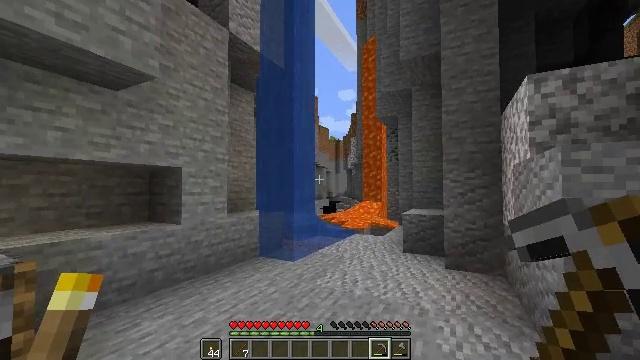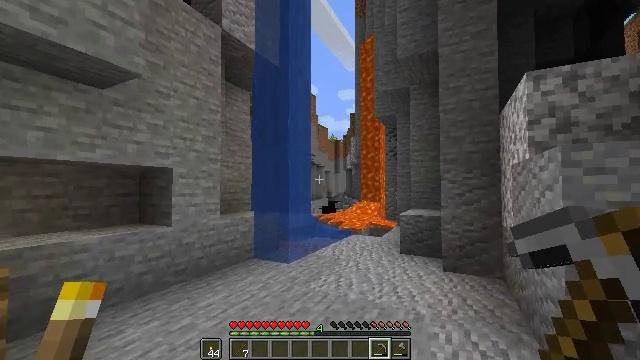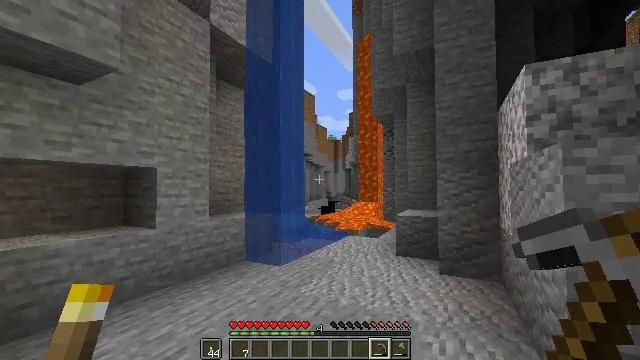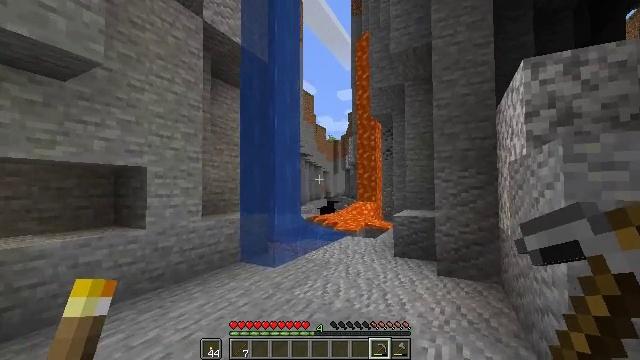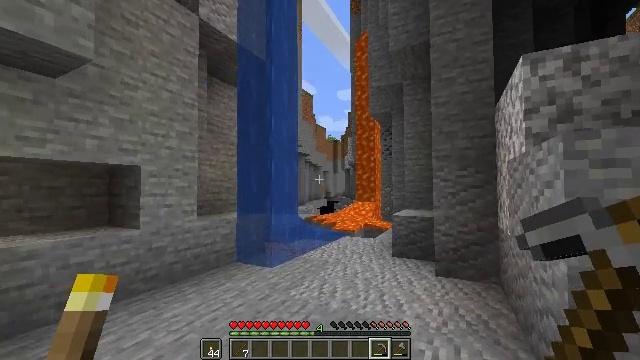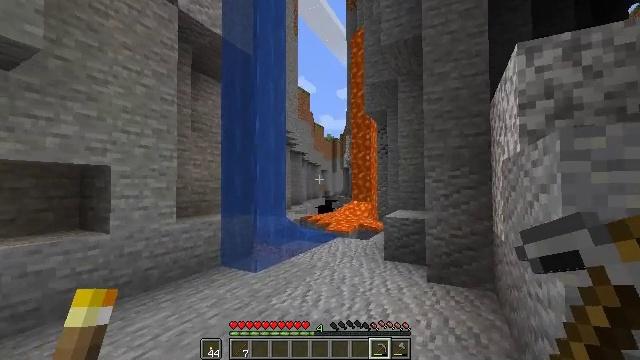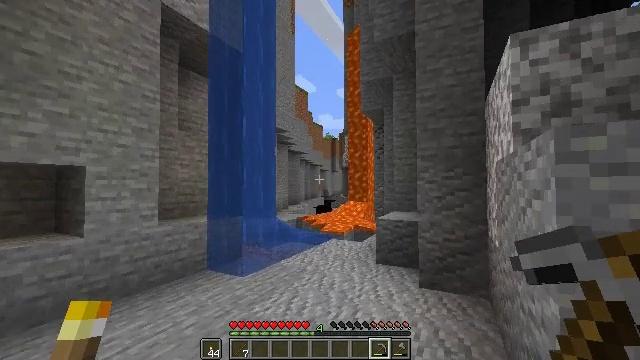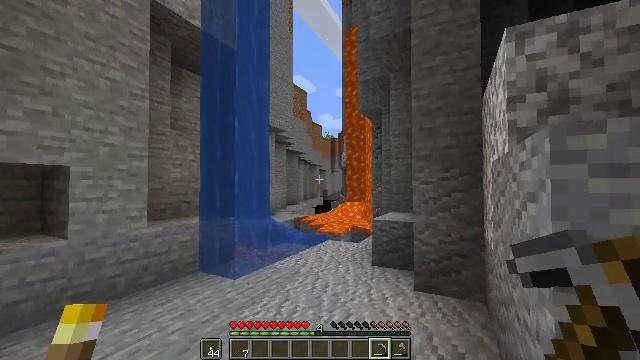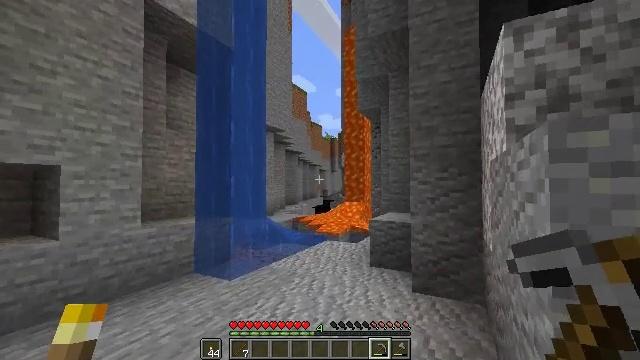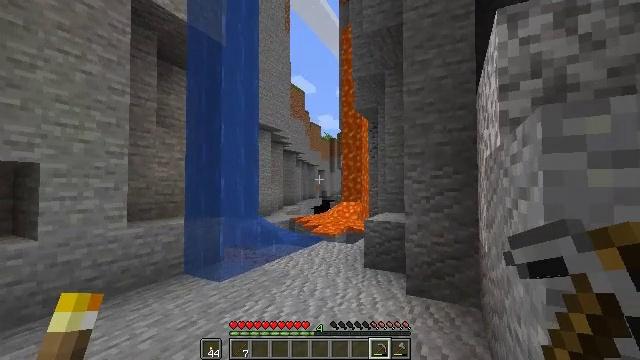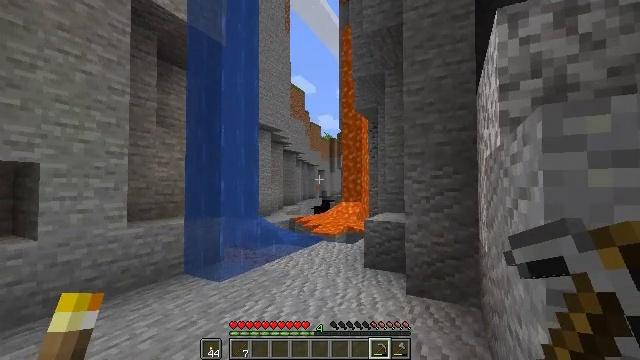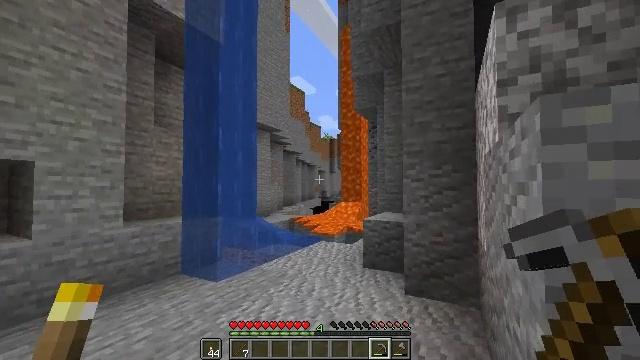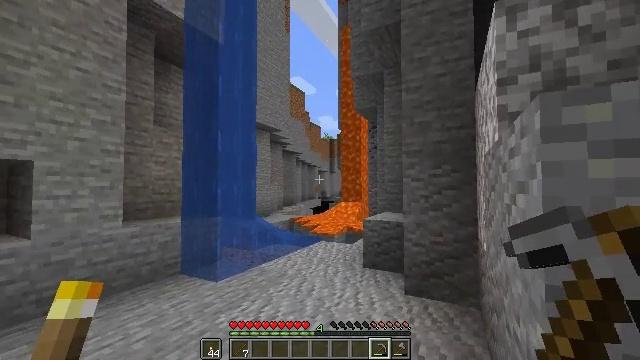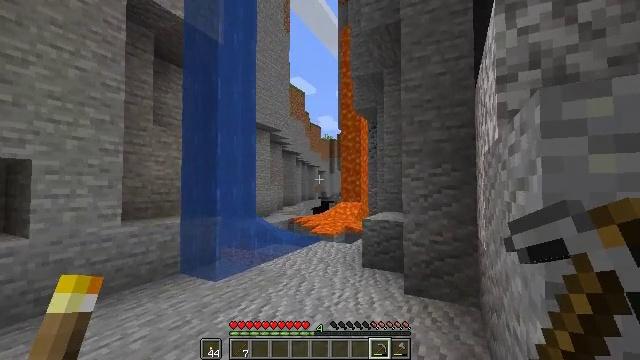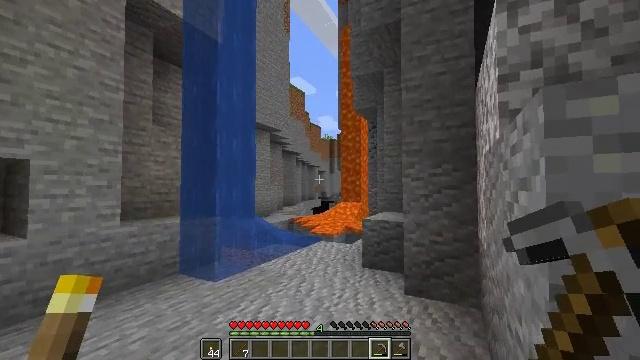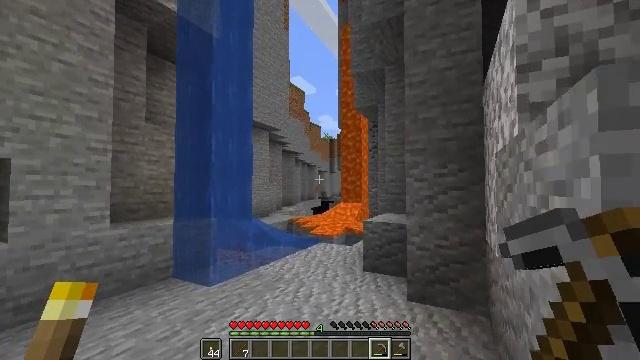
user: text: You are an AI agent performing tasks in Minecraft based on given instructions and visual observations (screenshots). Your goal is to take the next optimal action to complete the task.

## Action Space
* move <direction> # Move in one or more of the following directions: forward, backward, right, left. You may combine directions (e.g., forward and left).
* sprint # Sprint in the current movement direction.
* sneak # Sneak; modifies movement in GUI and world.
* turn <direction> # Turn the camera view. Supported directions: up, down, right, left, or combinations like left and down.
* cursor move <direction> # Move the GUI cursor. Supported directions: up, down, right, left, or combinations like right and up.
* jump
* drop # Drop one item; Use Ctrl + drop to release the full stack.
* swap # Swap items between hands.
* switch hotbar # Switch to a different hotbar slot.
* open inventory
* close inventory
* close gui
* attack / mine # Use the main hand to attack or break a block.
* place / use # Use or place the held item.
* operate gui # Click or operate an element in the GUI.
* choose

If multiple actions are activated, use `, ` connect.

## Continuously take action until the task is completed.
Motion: motion action
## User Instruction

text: Smelt a cooked salmon using the furnace.
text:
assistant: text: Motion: move forward and move right
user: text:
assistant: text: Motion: move forward and move right
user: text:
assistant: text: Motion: move forward and move right
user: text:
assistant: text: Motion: move forward and move right
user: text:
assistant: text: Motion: move forward and move right
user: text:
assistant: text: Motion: move forward and move right
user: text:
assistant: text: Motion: move forward and move right
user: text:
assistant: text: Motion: no_op
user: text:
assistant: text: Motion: no_op
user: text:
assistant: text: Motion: no_op
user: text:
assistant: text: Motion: no_op
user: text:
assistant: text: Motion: no_op
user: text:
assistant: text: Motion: no_op
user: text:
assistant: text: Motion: move forward
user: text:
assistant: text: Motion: move forward
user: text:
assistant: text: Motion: move forward and move left
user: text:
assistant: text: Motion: move forward and move left
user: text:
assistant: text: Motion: move forward and move left, turn left and down
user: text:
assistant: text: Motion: move forward and move left, turn left and down
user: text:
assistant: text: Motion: move left, turn left and down
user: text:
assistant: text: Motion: turn left and up
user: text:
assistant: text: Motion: move forward
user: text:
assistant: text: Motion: move forward
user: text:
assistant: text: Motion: move forward
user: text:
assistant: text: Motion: move forward
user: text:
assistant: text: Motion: move forward, turn right
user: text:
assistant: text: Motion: move forward, turn right
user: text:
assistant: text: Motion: move forward, turn down
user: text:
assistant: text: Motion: move forward, turn down, use / place
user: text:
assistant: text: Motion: move forward, use / place